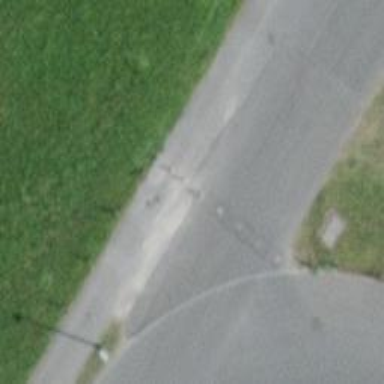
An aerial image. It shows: Bollard barrier.